Aerial crown-view tile of a tropical tree (Barro Colorado Island, Panama), acquired 20250616:
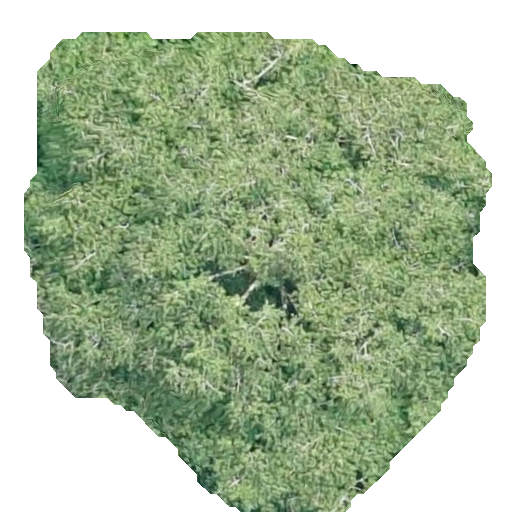
Species: Virola surinamensis
GBIF accepted scientific name: Virola surinamensis
Crown area: 257.464 m²